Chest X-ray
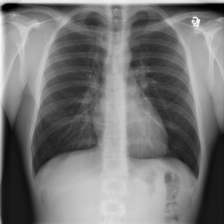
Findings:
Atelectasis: negative
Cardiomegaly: negative
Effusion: negative
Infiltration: negative
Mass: negative
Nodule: negative
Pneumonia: negative
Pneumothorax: negative
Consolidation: negative
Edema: negative
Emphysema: negative
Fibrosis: negative
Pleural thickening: negative
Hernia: negative